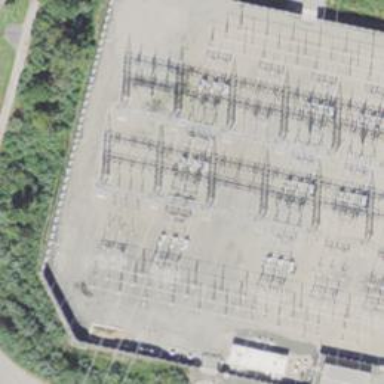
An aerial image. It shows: Switch for power supply.